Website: macys
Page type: stored-credit-cards
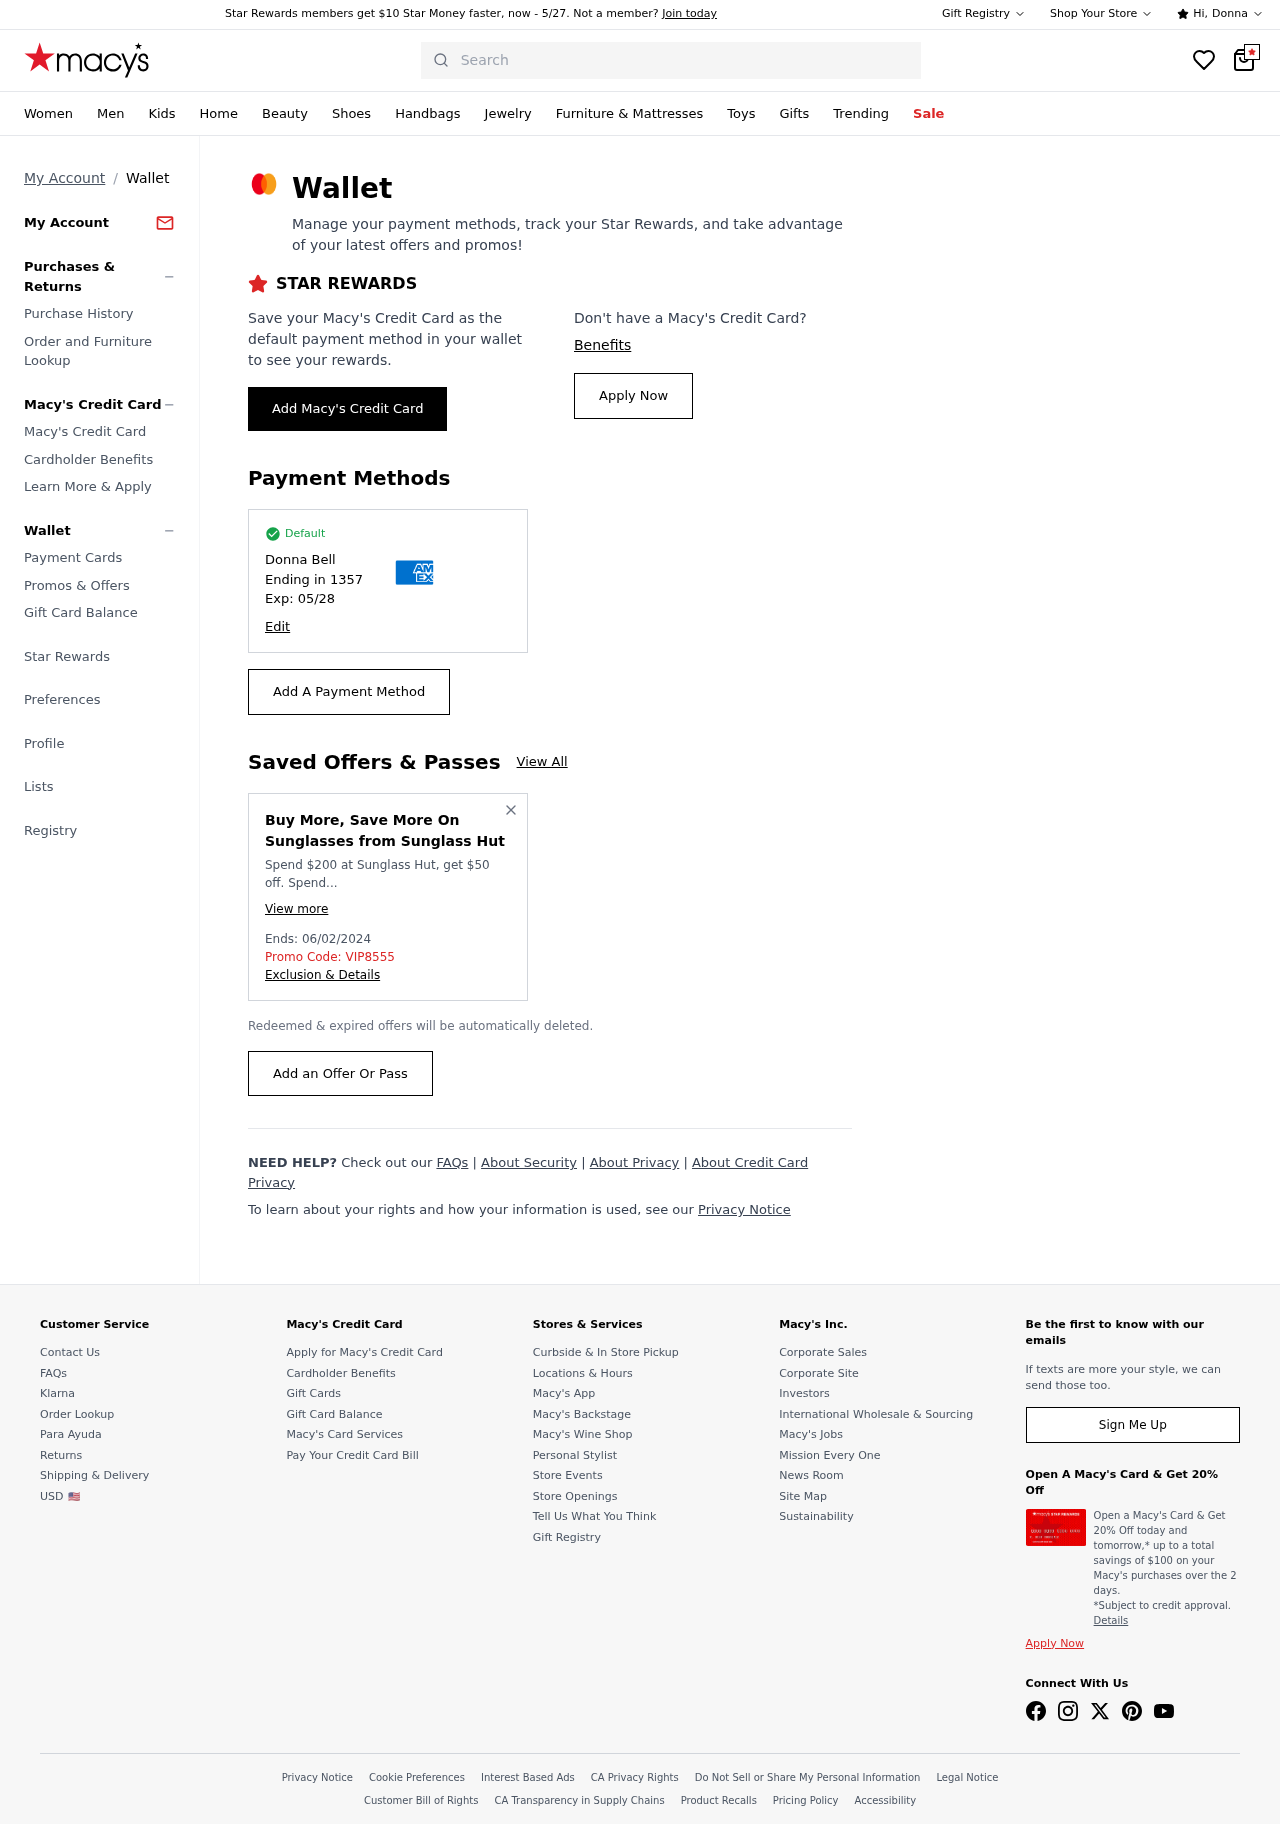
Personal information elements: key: PII_CARD_EXPIRY
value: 05/28
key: PII_CARD_LAST4
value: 1357
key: PII_FIRSTNAME
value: Donna
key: PII_FULLNAME
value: Donna Bell
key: PII_PROMO_CODE
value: VIP8555
Search elements: key: HEADER_SEARCH
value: Search